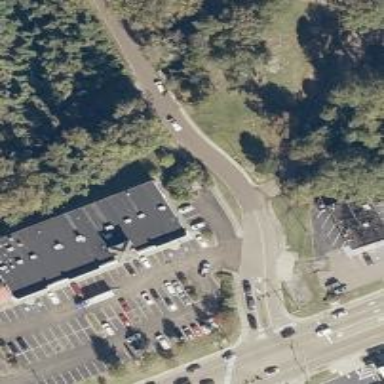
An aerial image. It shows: Service road.